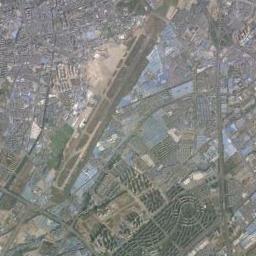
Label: airport